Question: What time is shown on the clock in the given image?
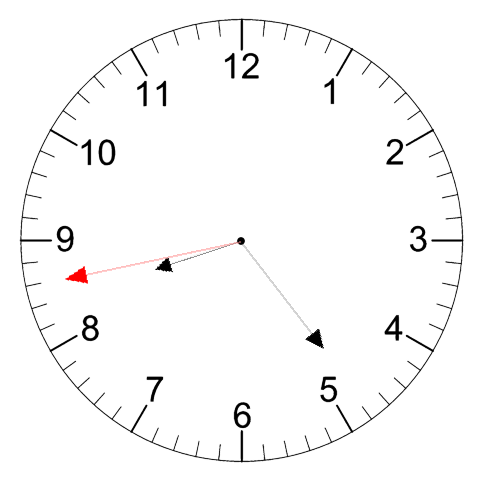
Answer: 08:23:43